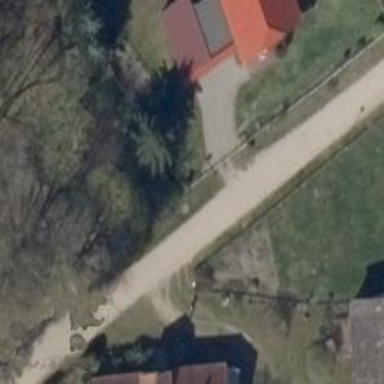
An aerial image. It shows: Residential road.